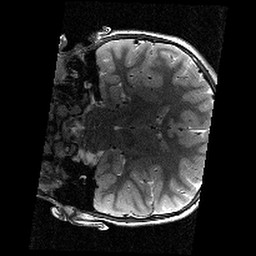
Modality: T2w
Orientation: coronal
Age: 10
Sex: female
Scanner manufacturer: siemens
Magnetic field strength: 3 T
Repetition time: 9.23 s
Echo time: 0.067 s